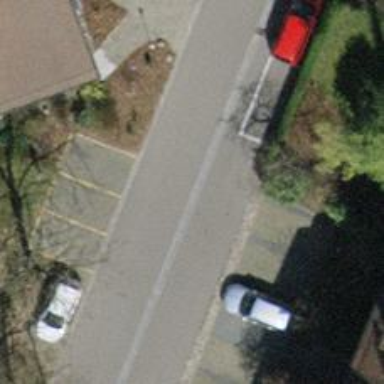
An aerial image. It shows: Living street.